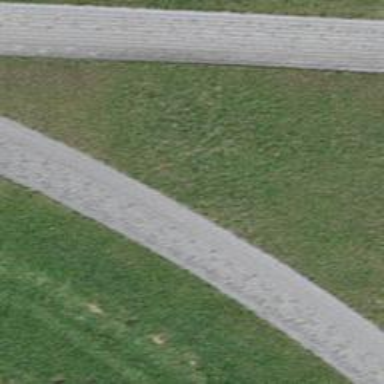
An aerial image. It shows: Sandy track for horse racing in leisure land area.